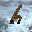
Label: 6